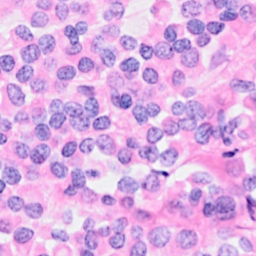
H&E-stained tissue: Breast